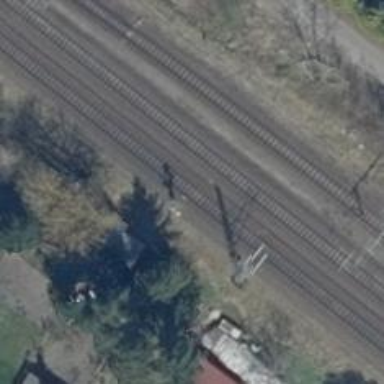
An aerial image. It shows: Railway signal.